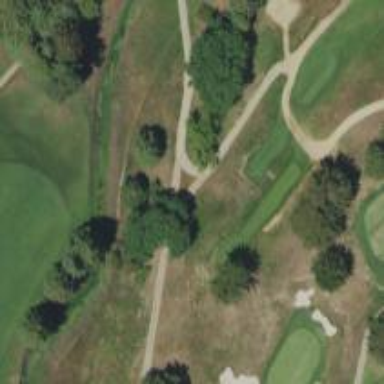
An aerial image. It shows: Path designated for golf carts.